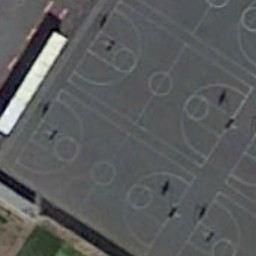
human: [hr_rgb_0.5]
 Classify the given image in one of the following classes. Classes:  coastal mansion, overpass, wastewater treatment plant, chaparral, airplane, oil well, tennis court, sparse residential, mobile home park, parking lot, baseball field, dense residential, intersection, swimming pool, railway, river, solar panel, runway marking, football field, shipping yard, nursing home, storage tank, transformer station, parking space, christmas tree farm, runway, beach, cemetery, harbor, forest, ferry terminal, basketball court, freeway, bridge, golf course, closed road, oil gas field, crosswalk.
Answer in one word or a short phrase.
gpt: basketball court